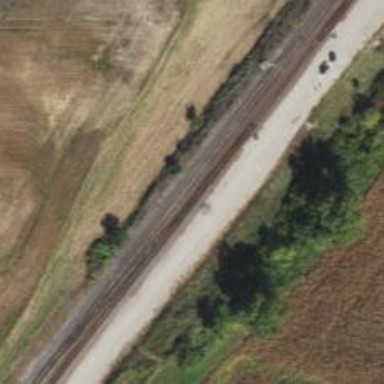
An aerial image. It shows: Railway track.